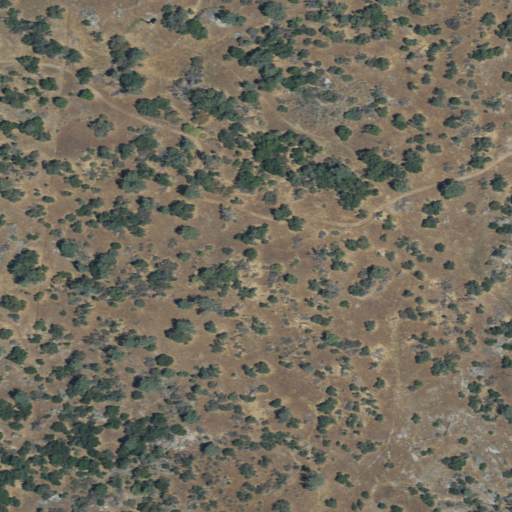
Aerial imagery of mountain in California named Buford Mountain containing evergreen forest, deciduous forest, shrub, and grassland